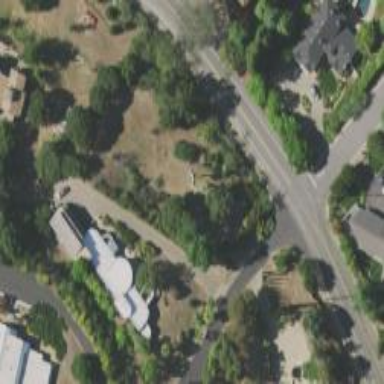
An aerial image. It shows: Driveway leading to service road.